Field crop: tomato
Growth stage: 1
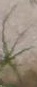
Species: cyperus